Field crop: maize
Growth stage: 2
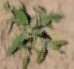
Species: atriplex